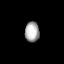
Tissue: lung
Cell type: Fibroblasts
Senescence score: 0.6619
Nuclear area (px): 291
Mean DAPI intensity: 165.471